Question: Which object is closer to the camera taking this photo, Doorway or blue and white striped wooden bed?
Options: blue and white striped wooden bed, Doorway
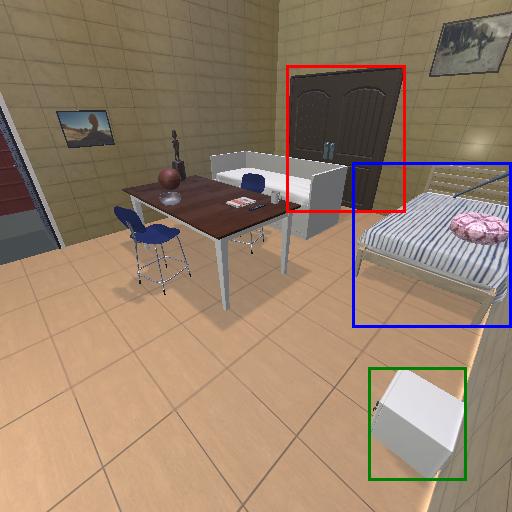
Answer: blue and white striped wooden bed